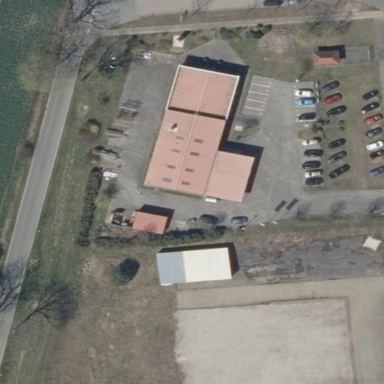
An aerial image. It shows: Commercial building.